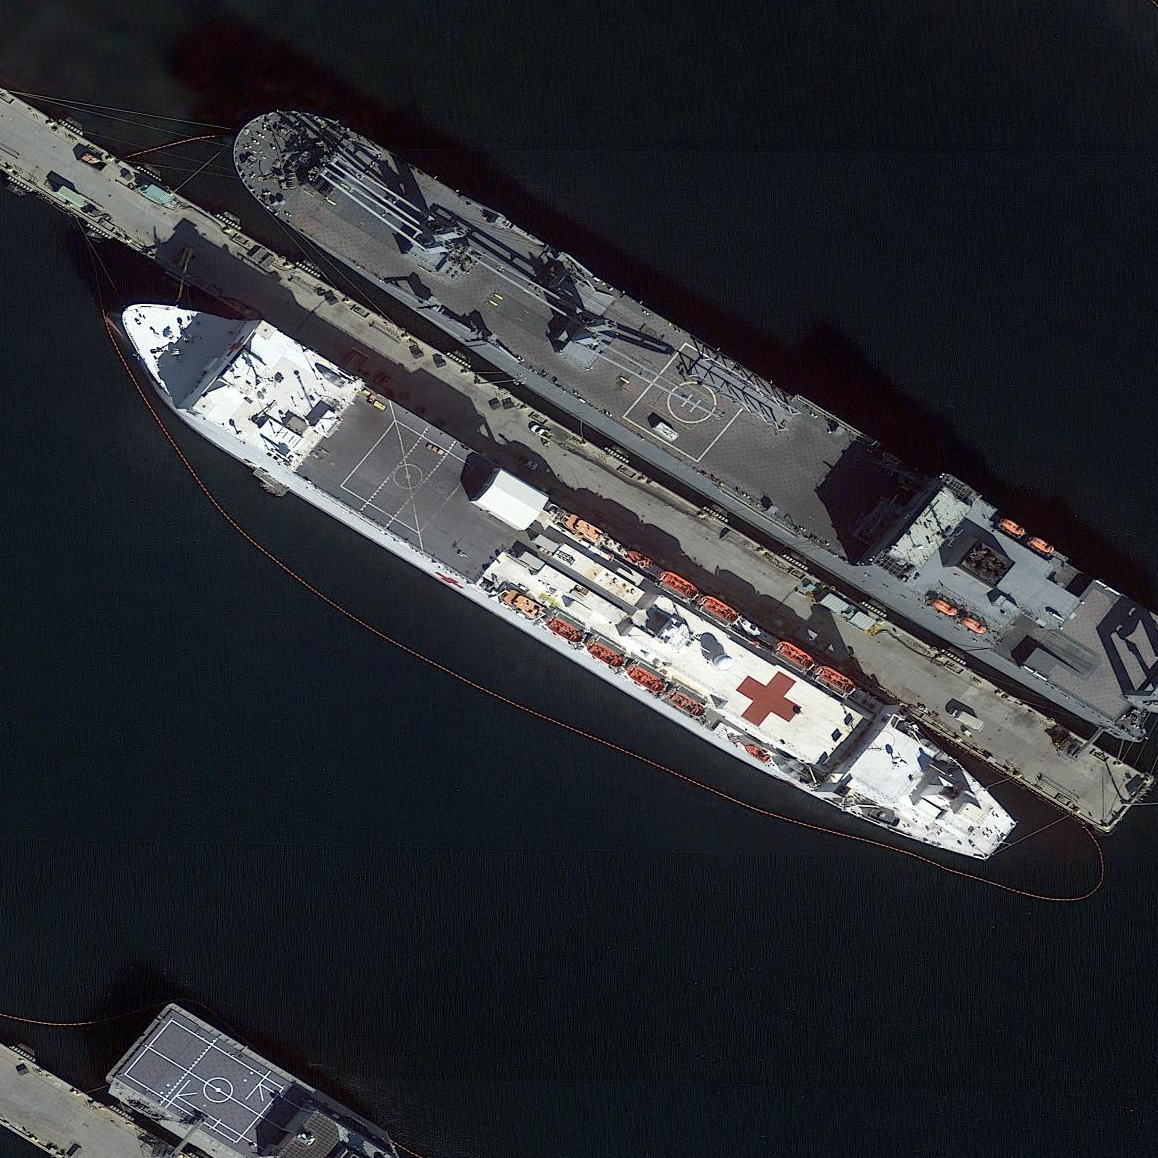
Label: civil